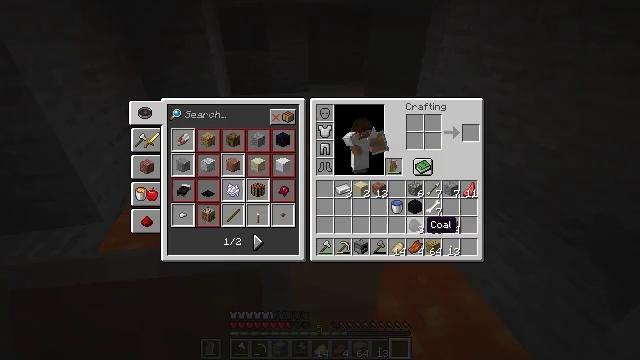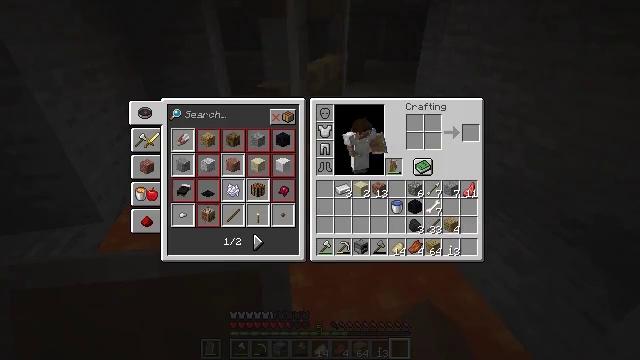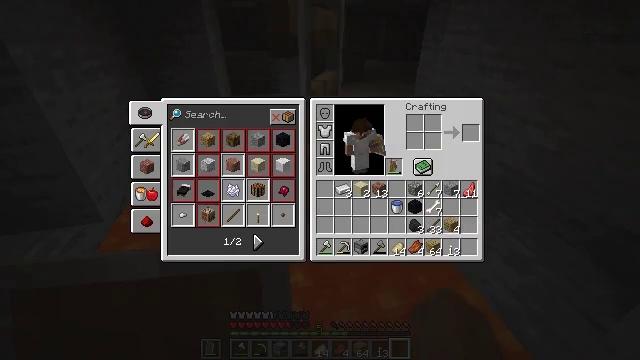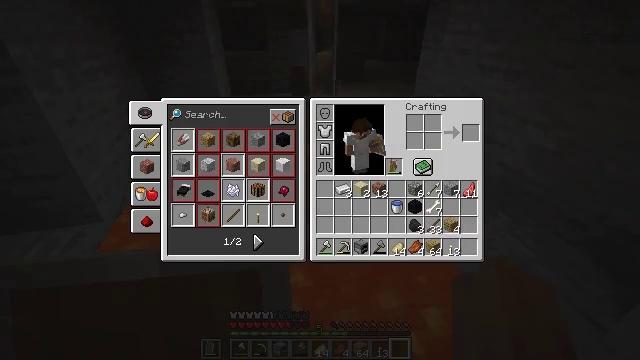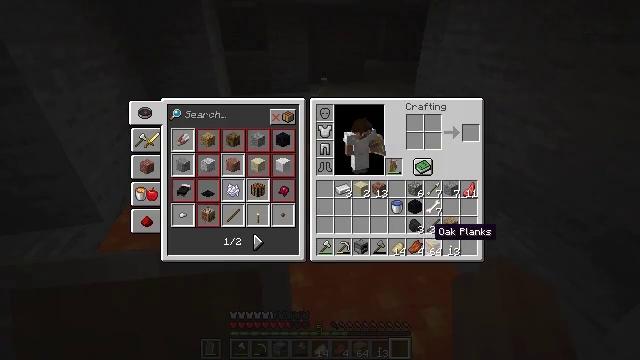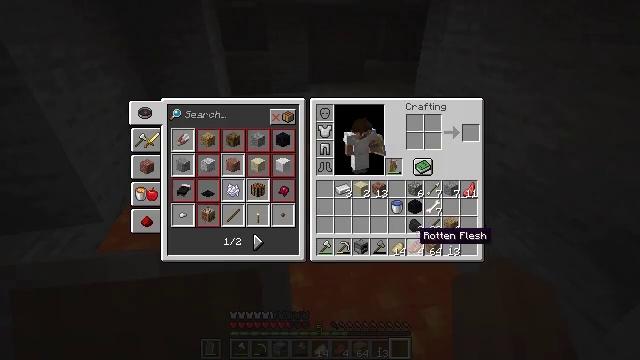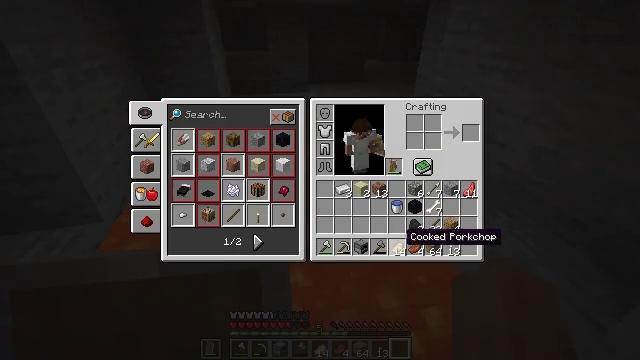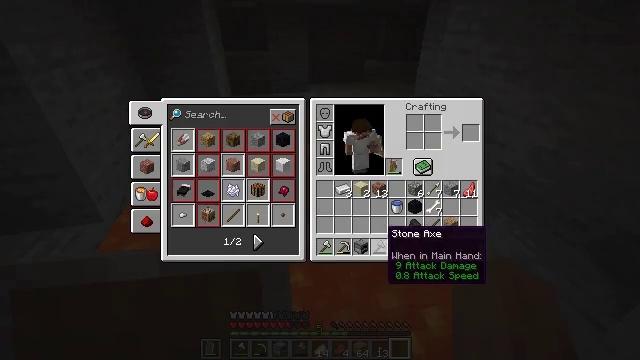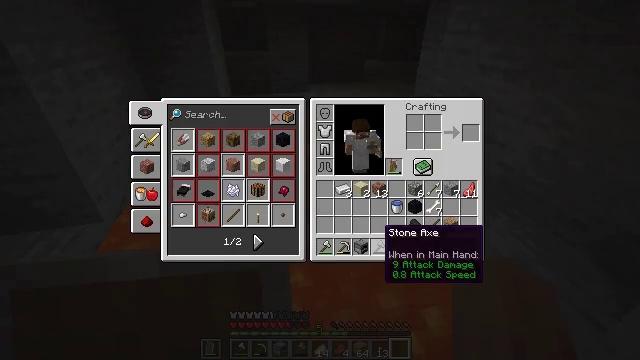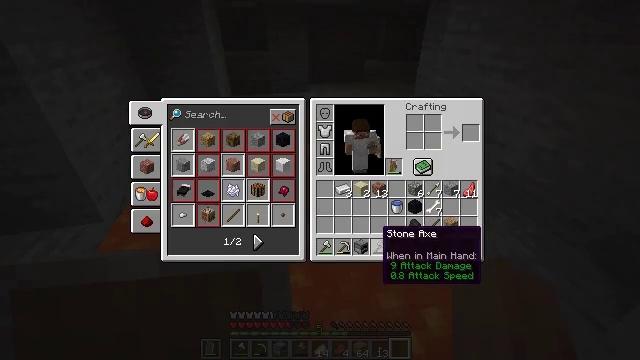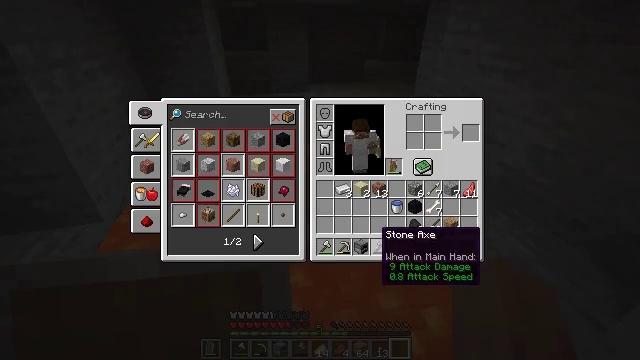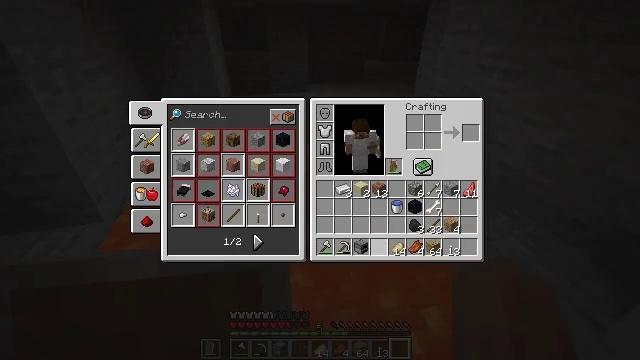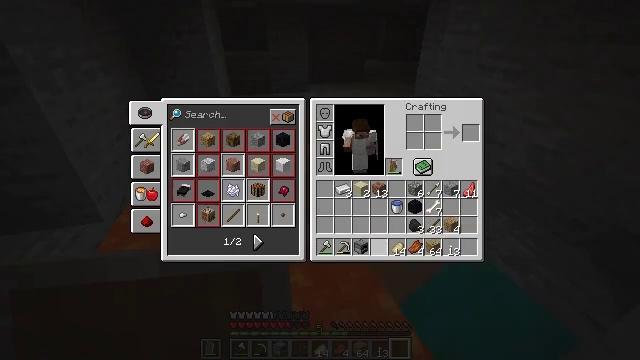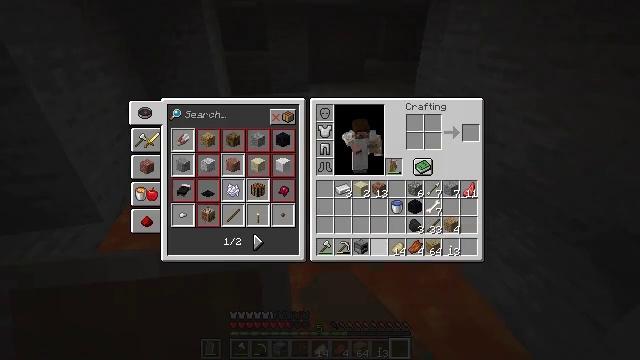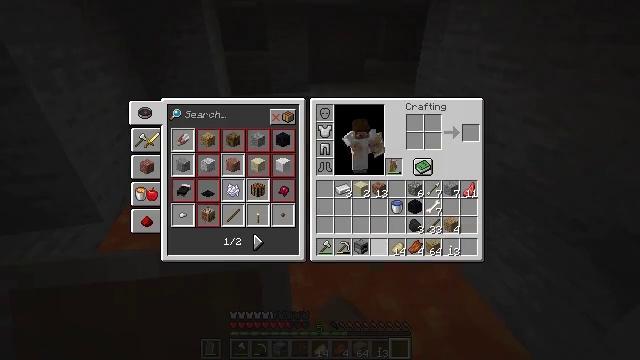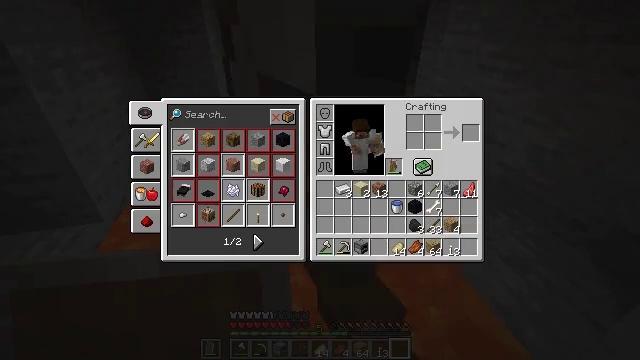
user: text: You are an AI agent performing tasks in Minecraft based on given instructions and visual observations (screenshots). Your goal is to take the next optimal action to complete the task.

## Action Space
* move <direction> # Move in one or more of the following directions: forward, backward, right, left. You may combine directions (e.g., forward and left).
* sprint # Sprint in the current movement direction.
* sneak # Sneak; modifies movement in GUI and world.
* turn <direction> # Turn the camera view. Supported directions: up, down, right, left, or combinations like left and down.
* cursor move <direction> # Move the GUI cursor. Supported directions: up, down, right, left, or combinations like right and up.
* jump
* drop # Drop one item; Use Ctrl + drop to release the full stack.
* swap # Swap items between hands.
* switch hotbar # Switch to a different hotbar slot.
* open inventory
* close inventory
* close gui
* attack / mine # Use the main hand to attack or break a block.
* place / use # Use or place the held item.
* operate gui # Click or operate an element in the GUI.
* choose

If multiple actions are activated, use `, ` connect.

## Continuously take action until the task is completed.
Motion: motion action
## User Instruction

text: Remove a stone axe from the inventory.
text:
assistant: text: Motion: sprint, cursor move right, open gui
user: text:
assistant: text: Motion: sprint
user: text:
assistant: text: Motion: sprint
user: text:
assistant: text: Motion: sprint
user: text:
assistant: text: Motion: sprint, cursor move left
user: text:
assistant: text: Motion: sprint, cursor move left
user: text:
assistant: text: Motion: sprint, cursor move left
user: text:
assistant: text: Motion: sprint
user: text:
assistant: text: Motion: sprint
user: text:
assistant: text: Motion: sprint
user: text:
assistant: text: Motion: sprint, drop
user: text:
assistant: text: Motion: sprint, drop
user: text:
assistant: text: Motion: sprint, drop
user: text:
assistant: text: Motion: sprint
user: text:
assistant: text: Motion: sprint, cursor move right and up
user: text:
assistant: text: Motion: sprint